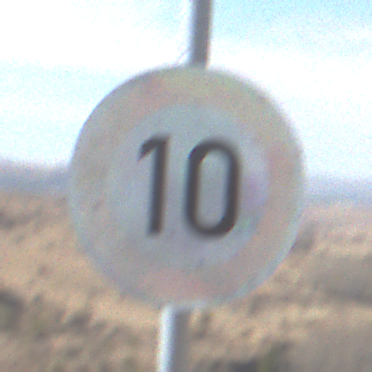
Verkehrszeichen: Geschwindigkeit10
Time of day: Midday
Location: Outdoor (Nature)
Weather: Clear
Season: NotSpecified
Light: Natural